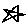
Label: star